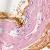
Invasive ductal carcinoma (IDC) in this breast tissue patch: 0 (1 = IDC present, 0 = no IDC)